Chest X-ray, PA view. Patient: 58 years old, sex F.
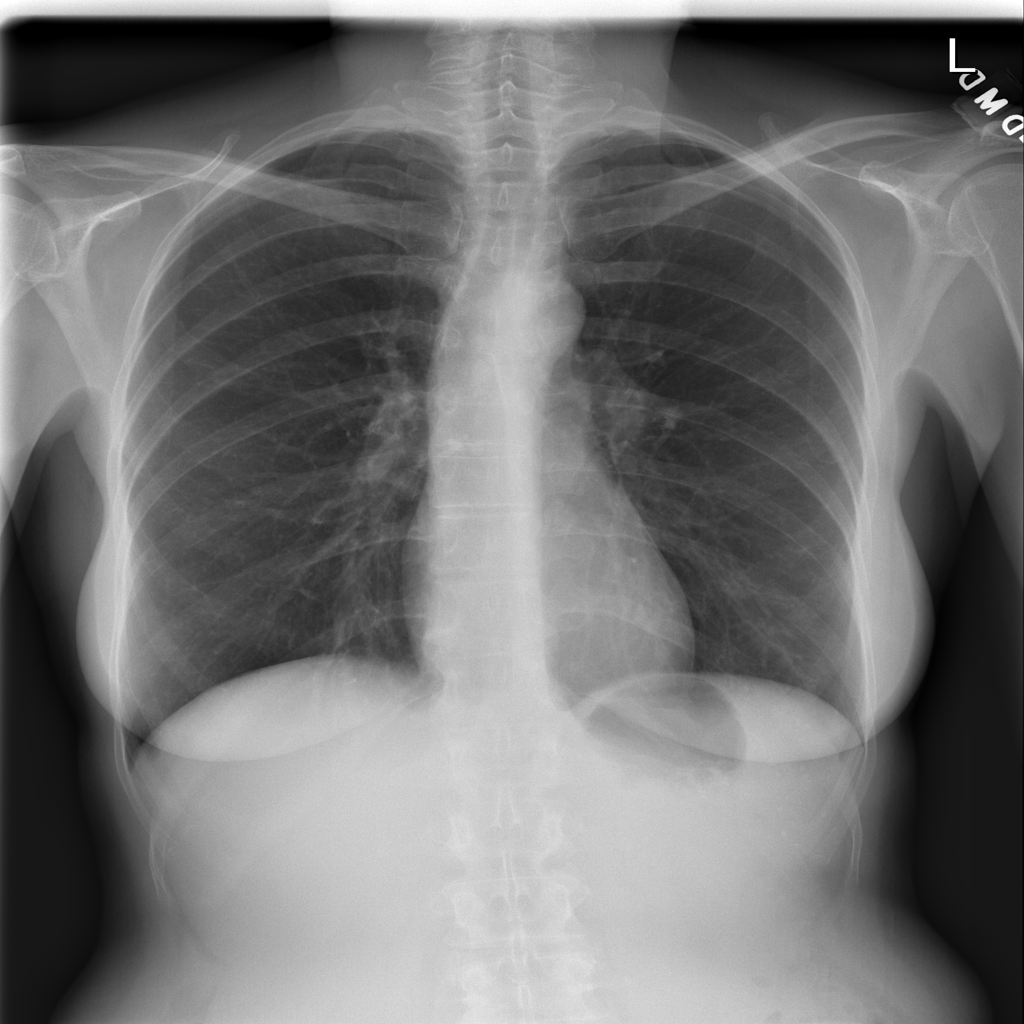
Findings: No Finding